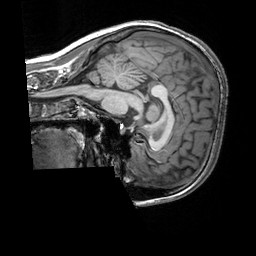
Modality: T1w
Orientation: sagittal
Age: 19
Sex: female
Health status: healthy
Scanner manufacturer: siemens
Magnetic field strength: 3 T
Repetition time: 2.3 s
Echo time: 0.00303 s